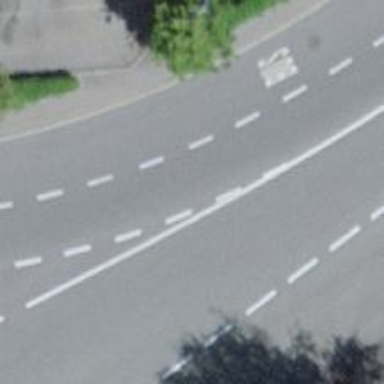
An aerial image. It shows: Primary highway with asphalt surface. Both sides of the road have asphalt sidewalks.